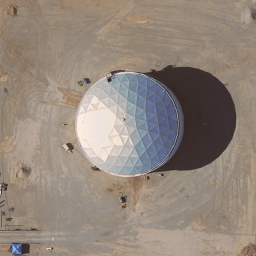
Label: storage tanks